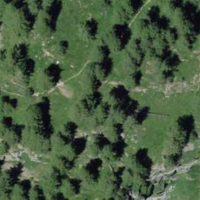
EUNIS habitat code: 43
Species observed at this site:
Platanthera bifolia
Dactylorhiza viridis